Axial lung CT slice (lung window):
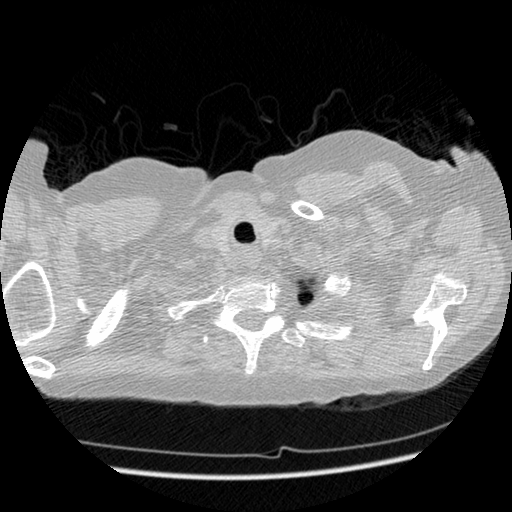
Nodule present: no